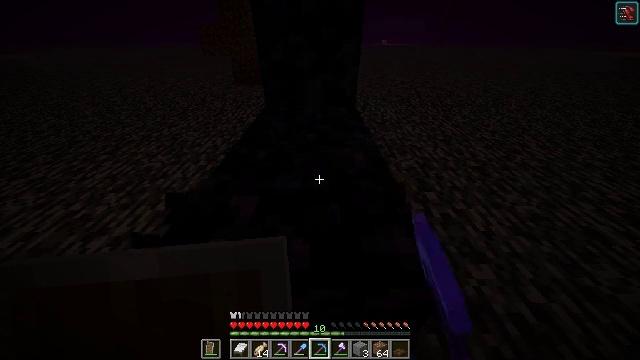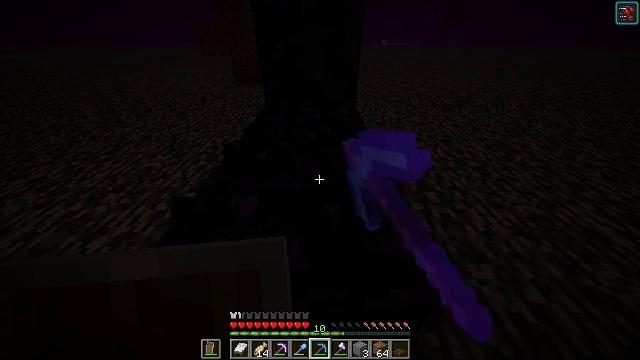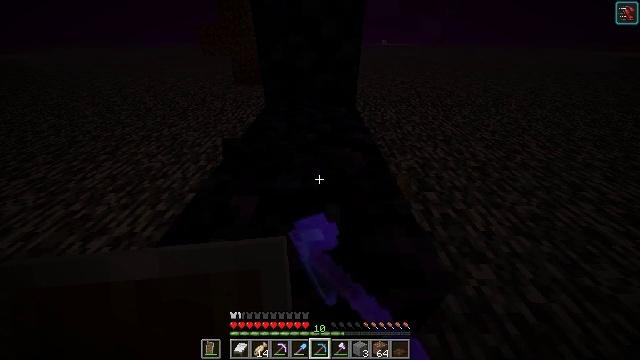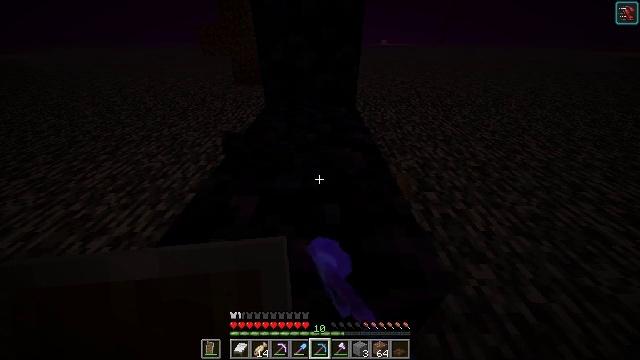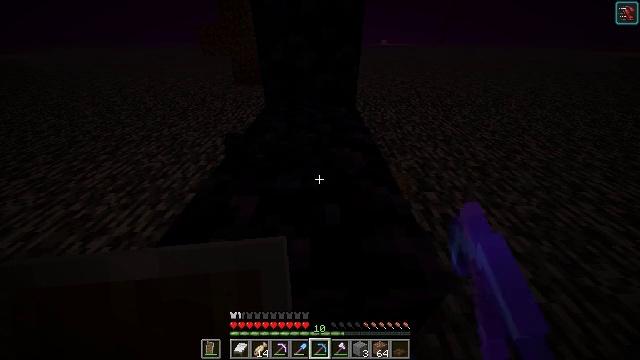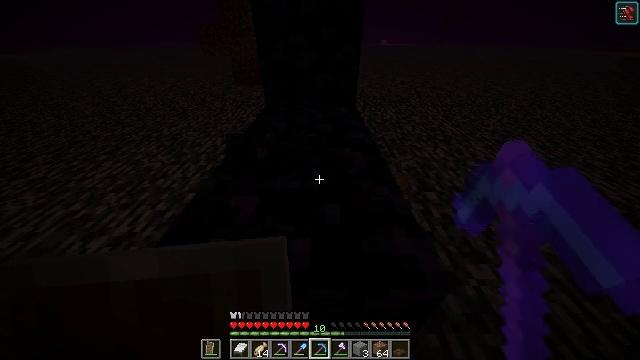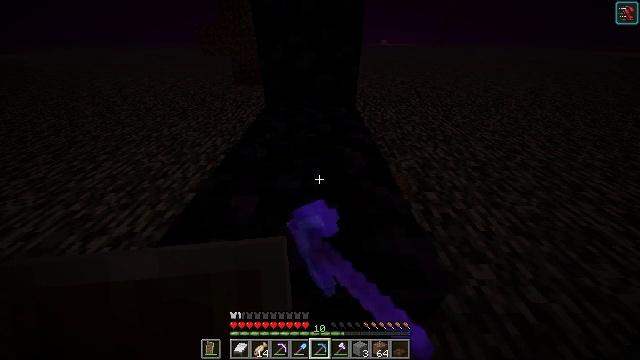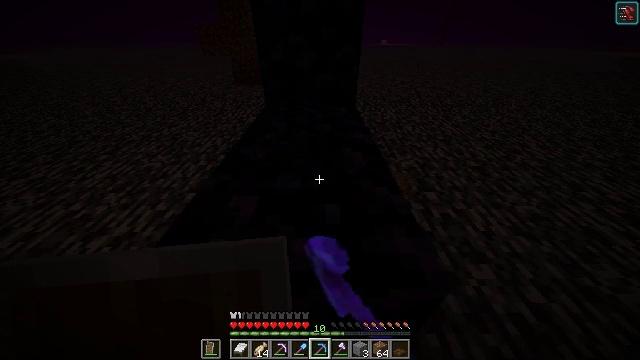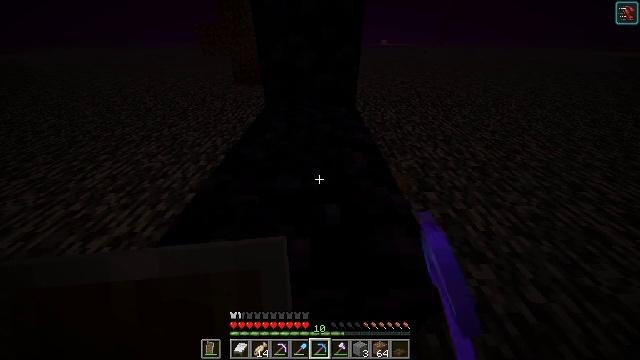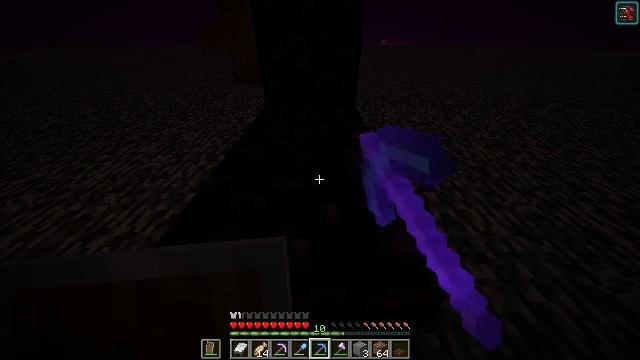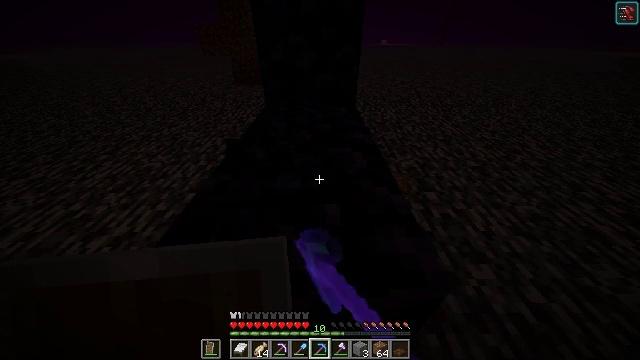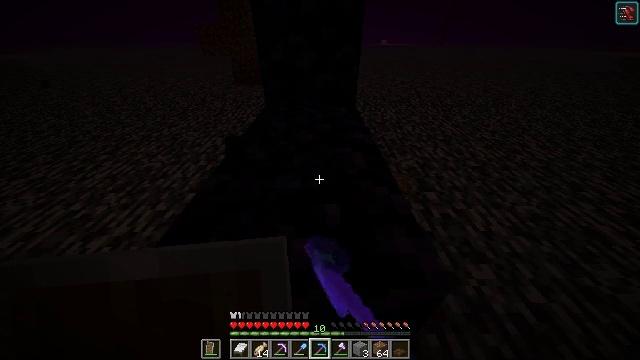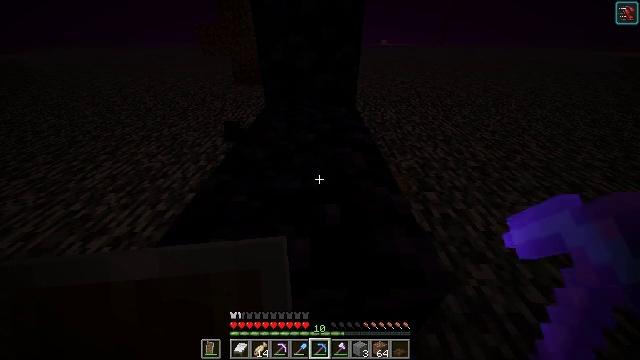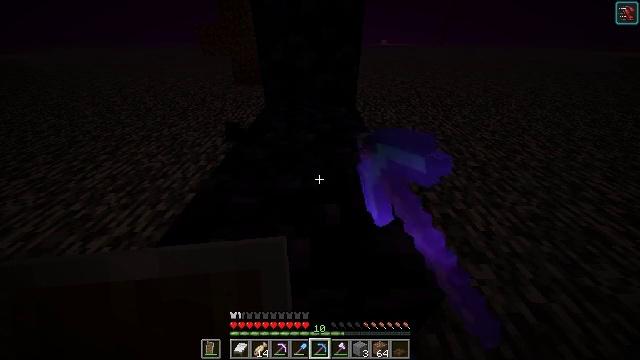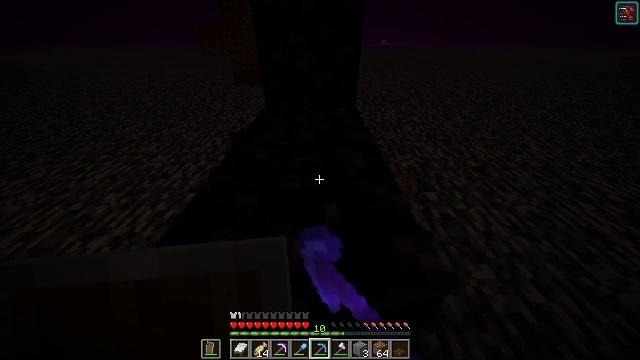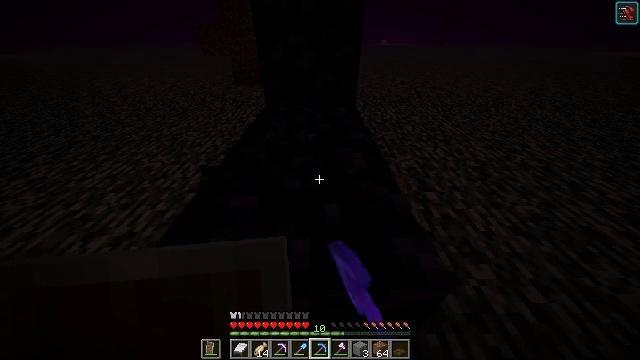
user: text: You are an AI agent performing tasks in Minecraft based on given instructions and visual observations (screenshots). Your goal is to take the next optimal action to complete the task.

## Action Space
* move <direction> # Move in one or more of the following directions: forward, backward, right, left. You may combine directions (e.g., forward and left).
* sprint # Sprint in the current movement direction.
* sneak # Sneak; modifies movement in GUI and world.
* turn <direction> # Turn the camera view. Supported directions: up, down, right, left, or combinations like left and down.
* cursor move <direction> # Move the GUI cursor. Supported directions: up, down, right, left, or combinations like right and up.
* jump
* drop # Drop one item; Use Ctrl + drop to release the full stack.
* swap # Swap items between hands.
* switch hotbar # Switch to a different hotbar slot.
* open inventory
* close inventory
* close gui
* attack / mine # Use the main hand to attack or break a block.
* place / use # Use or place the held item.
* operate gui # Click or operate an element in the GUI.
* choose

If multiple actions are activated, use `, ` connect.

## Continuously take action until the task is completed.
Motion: motion action
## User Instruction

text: Harvest obsidian for portal building.
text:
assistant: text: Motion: attack / mine
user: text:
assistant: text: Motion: attack / mine
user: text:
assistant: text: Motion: attack / mine
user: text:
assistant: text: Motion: attack / mine
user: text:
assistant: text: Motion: attack / mine
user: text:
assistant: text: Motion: attack / mine
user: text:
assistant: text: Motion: attack / mine
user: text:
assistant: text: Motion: attack / mine
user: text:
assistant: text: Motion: attack / mine
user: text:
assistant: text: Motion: attack / mine
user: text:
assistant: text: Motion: attack / mine
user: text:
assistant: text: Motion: attack / mine
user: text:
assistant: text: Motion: attack / mine
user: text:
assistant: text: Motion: attack / mine
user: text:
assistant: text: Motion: attack / mine
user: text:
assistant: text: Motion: attack / mine
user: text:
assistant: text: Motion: attack / mine
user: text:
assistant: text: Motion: attack / mine
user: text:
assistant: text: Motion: attack / mine
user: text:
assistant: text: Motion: attack / mine
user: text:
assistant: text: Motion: attack / mine
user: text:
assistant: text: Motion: attack / mine
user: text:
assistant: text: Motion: attack / mine
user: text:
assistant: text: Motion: attack / mine
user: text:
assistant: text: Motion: attack / mine
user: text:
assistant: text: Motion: attack / mine
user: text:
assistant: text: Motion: attack / mine
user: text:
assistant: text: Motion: attack / mine
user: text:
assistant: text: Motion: attack / mine
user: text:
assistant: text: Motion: attack / mine